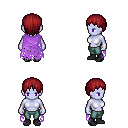
a pixel art fantasy rpg character, female body template, dark elf, purple skin, maroon tattered cape, teal pants, brunette plain hairstyle, black shoes, four views (front, back, left, right), 2x2 character sprite sheet, small pixel art, hard edges, no anti-aliasing